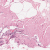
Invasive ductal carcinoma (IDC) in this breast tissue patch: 0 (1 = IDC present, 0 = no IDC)